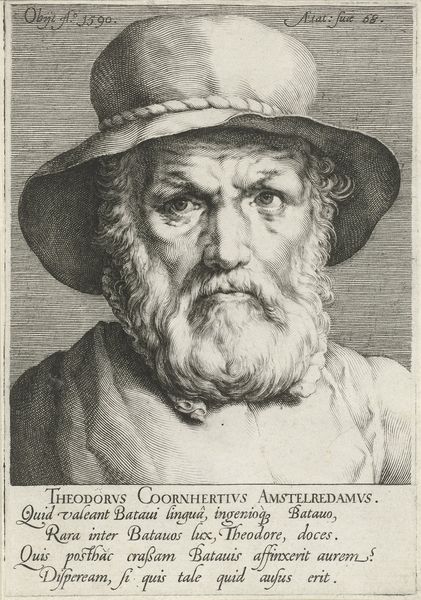
Titel: Portret van Dirck Volckertsz Coornhert
Künstler: Jan Harmensz. Muller
Standort: Amsterdam
Institution: Rijksmuseum
Schlagwörter: kopf, mann, hut, mund, nase, stirn, bart, augen, gesicht, vollbart, bildnis, portrait, porträt, kopfbedeckung, schrift, alter mann, inschrift, kordel, druck, radierung, stich, text, stirnfalten, kupferstich, amsterdam, latein, theodor, theodorus, 1590, theodorvs, 3390, coornhertius, amstelredamu